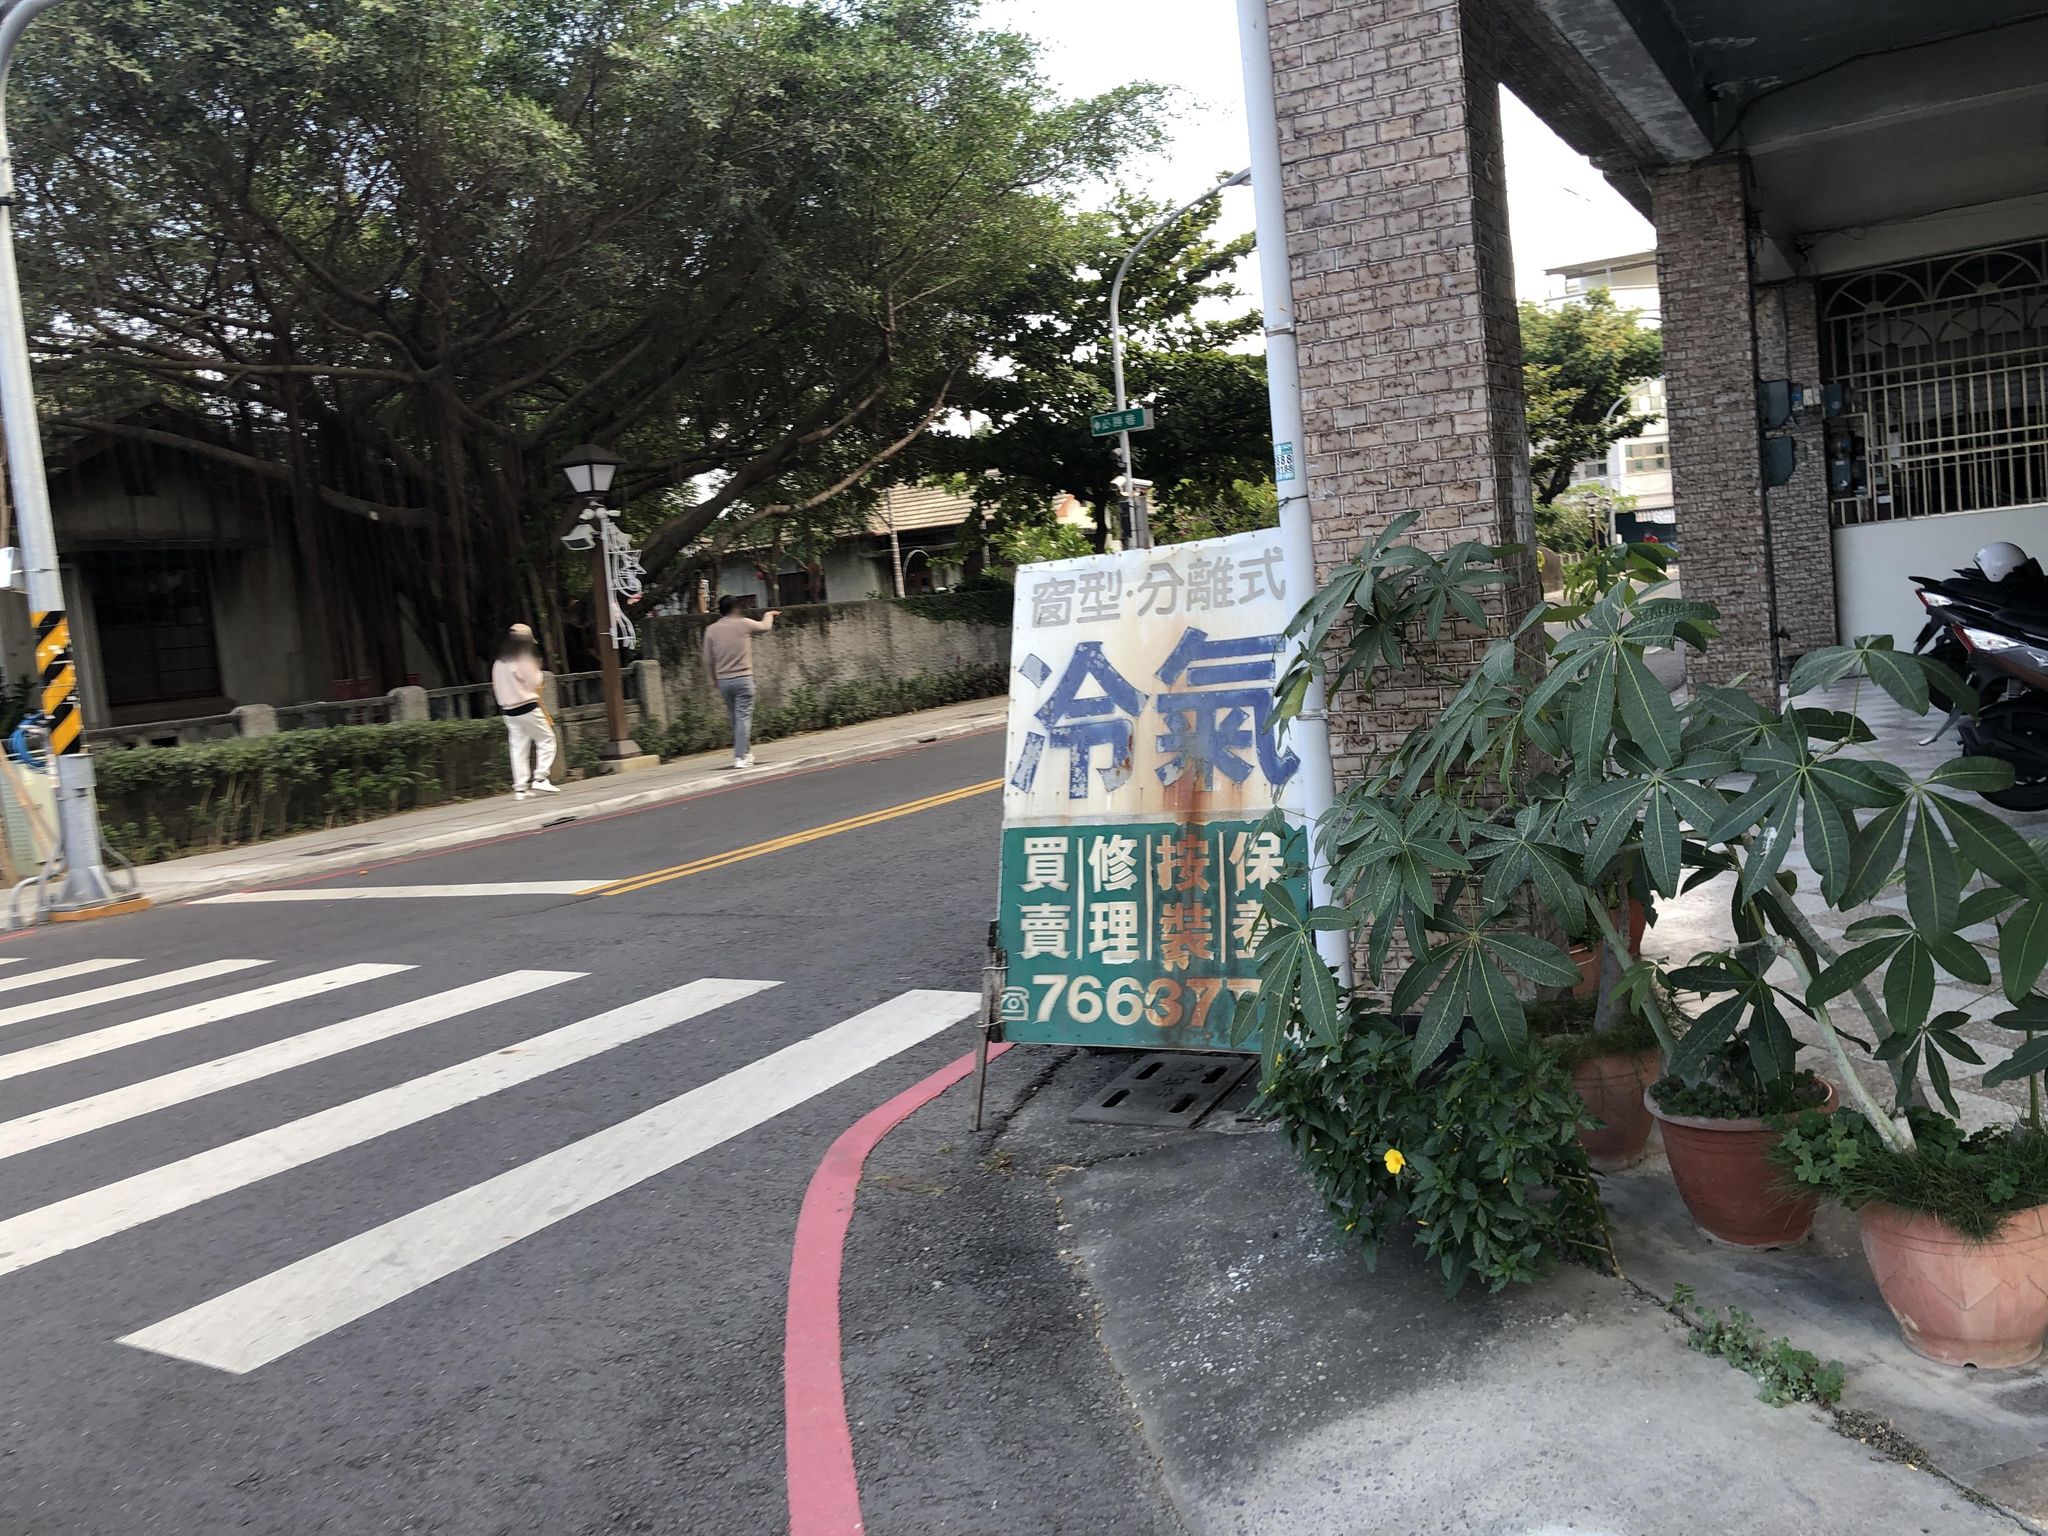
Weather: clear
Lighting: day
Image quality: good
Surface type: walking surface
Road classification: residential
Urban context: urban centre
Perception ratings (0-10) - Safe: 1.88, Lively: 3.29, Beautiful: 2.57, Boring: 5.78, Depressing: 4.27, Wealthy: 1.76